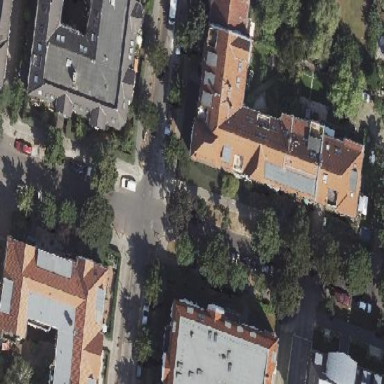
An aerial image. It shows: Apartments building with gambrel roof.